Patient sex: F
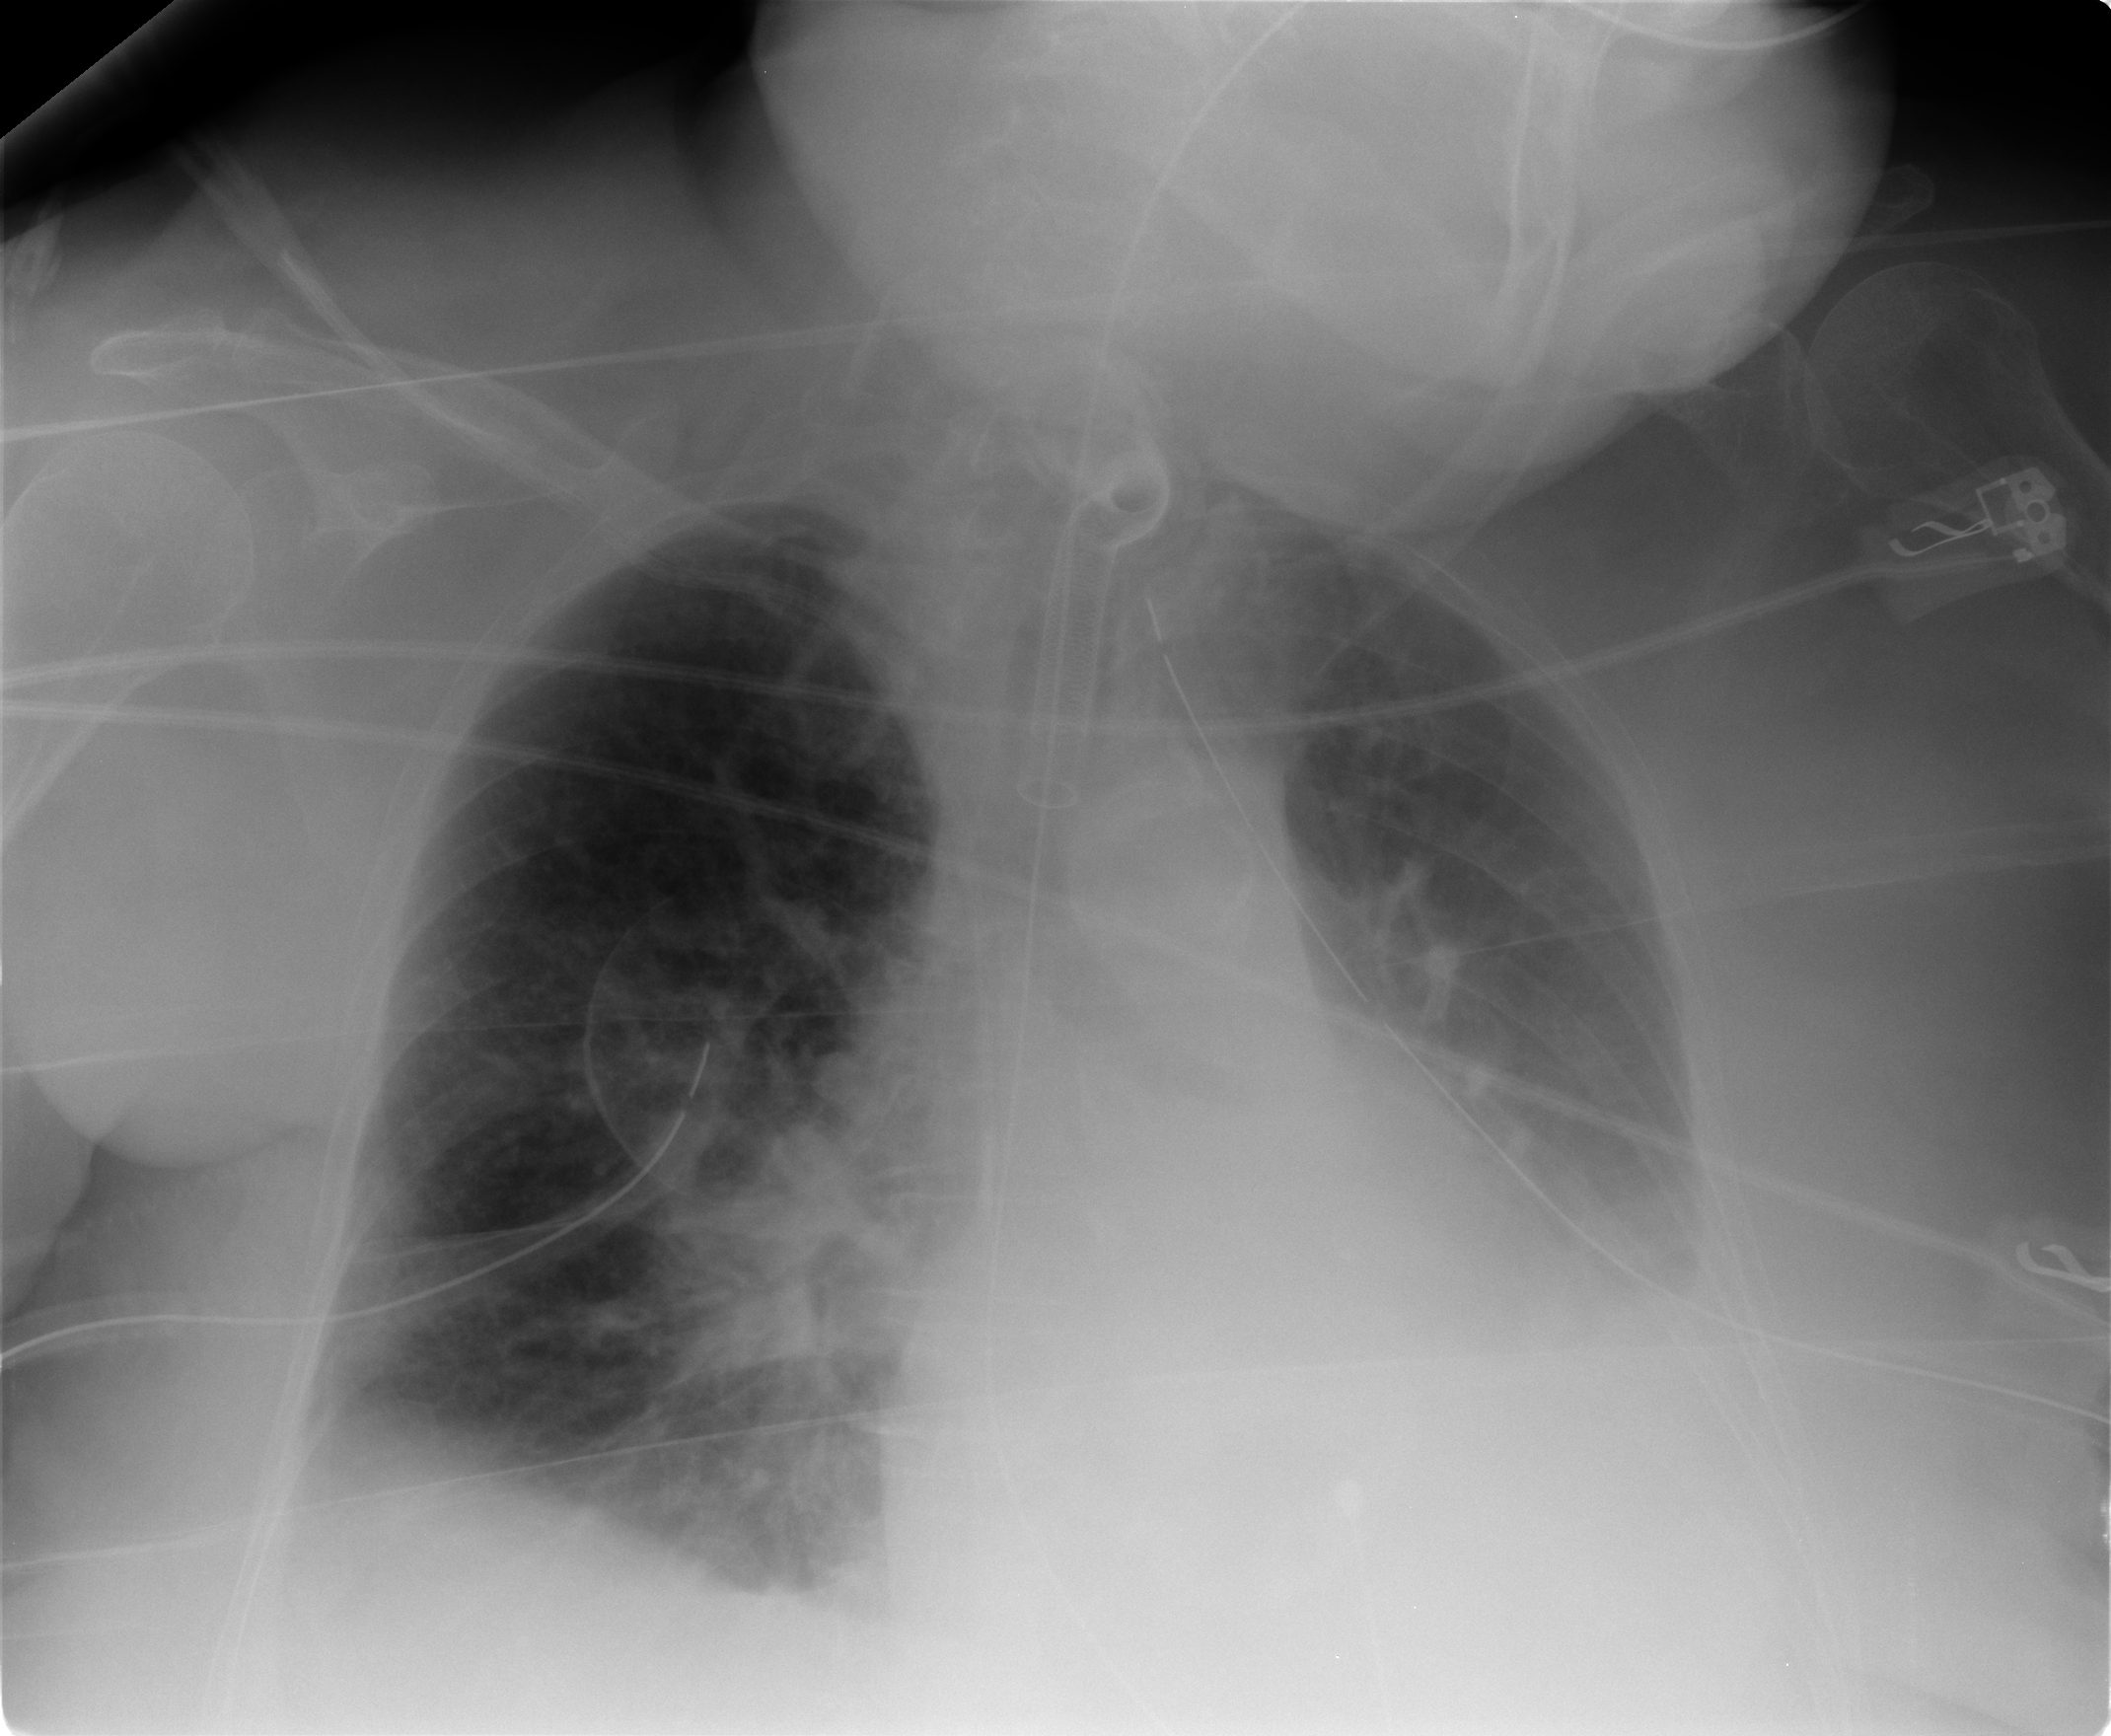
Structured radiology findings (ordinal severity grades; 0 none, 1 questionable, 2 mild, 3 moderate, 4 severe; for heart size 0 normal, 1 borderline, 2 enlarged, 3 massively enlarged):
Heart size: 2
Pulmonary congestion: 1
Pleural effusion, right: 1
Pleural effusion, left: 2
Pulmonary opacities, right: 1
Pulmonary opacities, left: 0
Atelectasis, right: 2
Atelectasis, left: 2